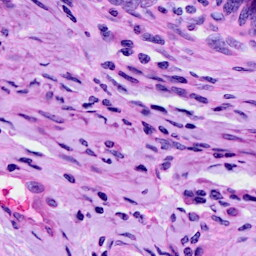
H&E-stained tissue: Cervix